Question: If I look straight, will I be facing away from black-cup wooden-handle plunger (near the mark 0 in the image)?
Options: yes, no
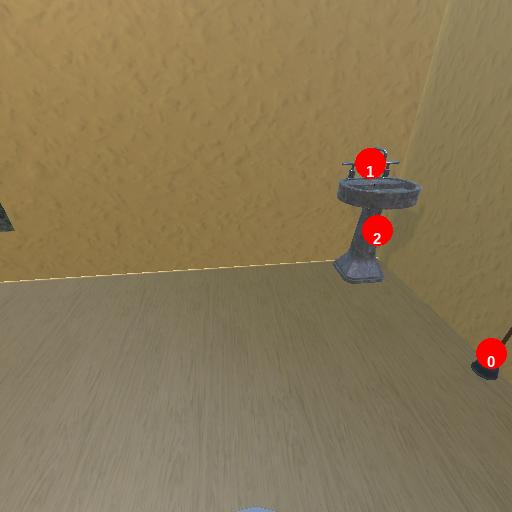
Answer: yes